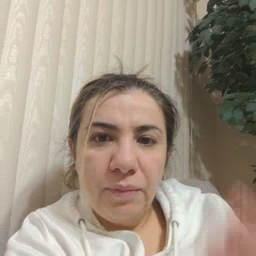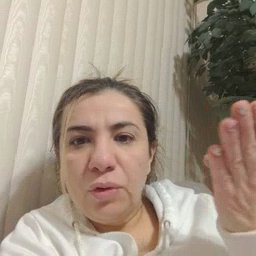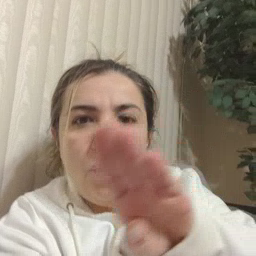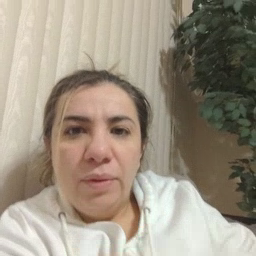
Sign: close